Question: Count the number of objects in the diagram.
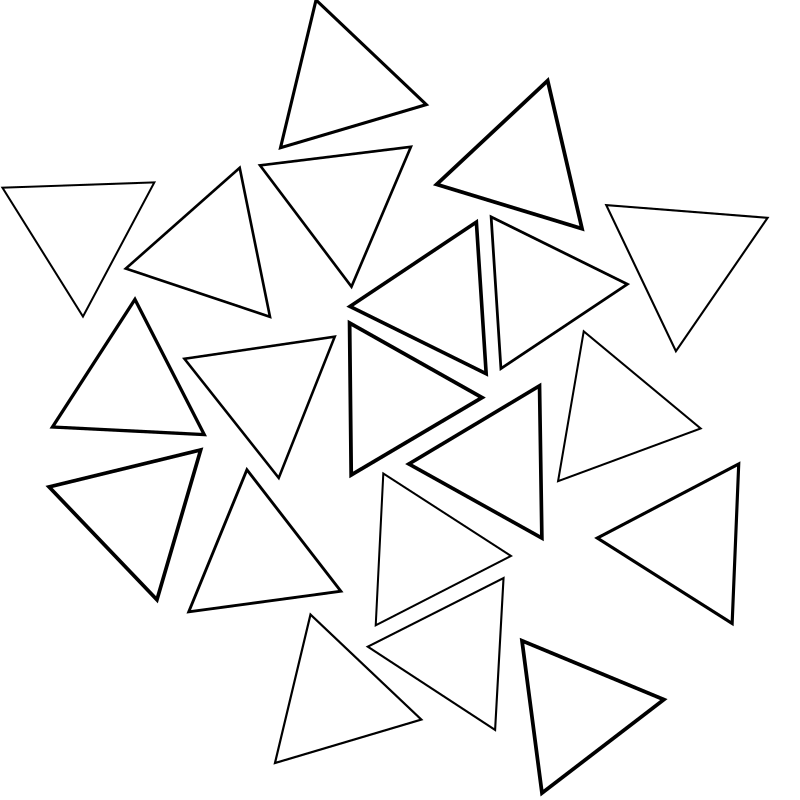
Answer: 20